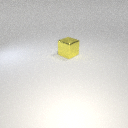
large yellow metal cube